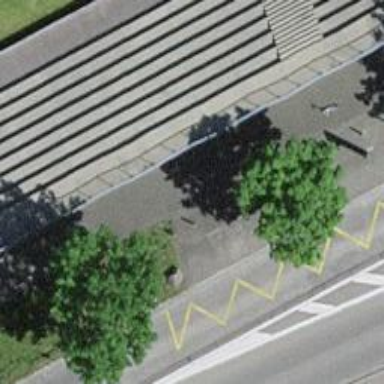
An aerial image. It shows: Bollard barrier.